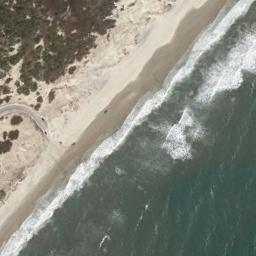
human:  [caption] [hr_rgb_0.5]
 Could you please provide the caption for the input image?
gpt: The sea by the beach is blue .

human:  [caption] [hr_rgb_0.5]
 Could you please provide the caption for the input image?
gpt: The beach is composed of green seawater and a coast with sparse green plants .

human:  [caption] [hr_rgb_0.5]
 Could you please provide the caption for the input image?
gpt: The narrow beach with white sand and dense green plants on the beach .

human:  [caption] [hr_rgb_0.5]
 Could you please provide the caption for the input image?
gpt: Green vegetation, Milky beaches and deep green waters .

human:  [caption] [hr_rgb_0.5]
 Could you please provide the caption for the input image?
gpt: The grass is beside the beach .